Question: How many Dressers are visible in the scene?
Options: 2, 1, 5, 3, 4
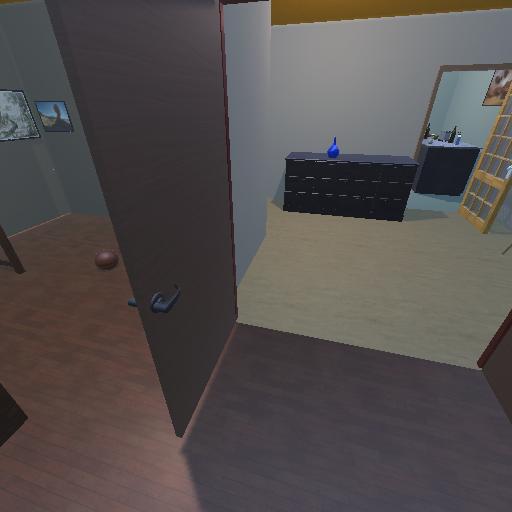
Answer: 2